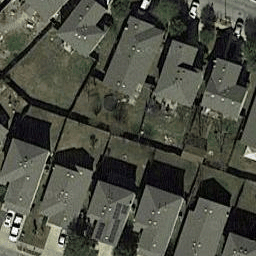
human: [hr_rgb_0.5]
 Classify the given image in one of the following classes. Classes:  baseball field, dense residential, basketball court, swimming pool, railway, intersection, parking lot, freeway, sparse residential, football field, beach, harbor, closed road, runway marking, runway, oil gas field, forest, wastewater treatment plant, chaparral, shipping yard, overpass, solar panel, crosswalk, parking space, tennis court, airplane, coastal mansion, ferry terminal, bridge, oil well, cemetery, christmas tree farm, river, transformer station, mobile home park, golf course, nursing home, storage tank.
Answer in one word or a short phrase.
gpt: dense residential